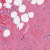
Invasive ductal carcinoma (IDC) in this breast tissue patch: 0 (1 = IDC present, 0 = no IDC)